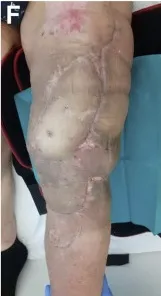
(F) Clinical presentation 2 months after last surgery (total knee arthroplasty reimplanted).
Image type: medical_photograph (skin_photograph)